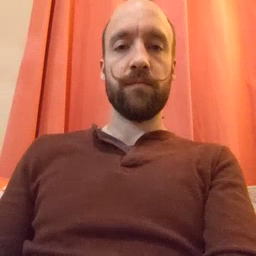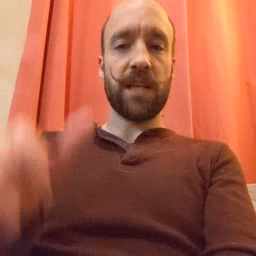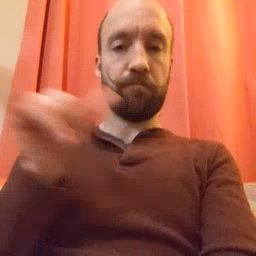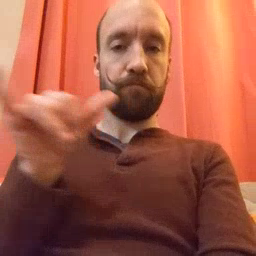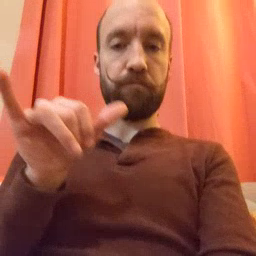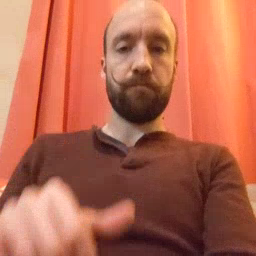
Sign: same